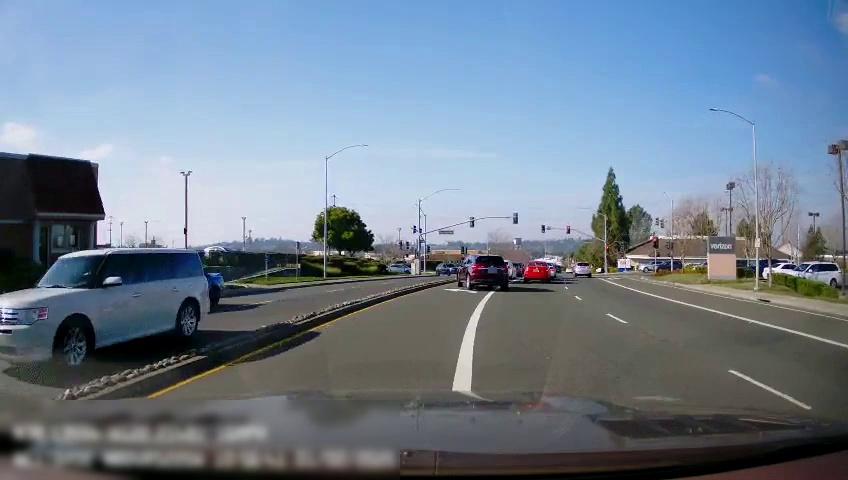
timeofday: Day
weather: Sunny
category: Drivable Space
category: Drivable Space
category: Vehicles | Car
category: Vehicles | SUV
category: Vehicles | Car
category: Vehicles | SUV
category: Vehicles | SUV
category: Vehicles | SUV
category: Vehicles | SUV
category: Vehicles | Car
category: Vehicles | SUV
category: Vehicles | Car
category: Vehicles | Car
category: Lanes | Current Lane
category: Lanes | Alternate Lane
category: Lanes | Current Lane
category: Lanes | Current Lane
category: Lanes | Alternate Lane
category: Lanes | Opposite Lane
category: Traffic | Signs
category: Traffic | Lights
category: Traffic | Lights
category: Traffic | Lights